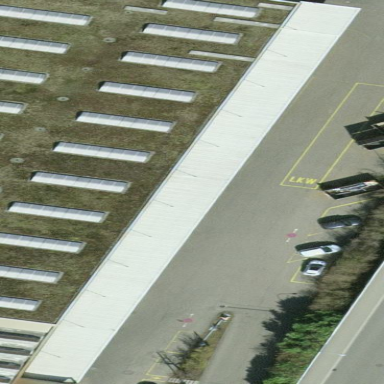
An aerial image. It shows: View of roof of building.